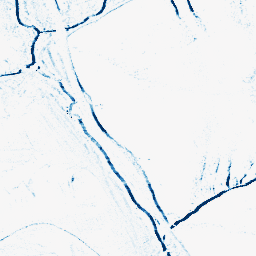
Category: morphological
Decomposition family: morphological_rect
Decomposition parameters: operation: closing
width: 5
height: 3
Upsampling method: bicubic
Upsampling parameters: scale: 4
Upsampling scale: 4